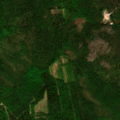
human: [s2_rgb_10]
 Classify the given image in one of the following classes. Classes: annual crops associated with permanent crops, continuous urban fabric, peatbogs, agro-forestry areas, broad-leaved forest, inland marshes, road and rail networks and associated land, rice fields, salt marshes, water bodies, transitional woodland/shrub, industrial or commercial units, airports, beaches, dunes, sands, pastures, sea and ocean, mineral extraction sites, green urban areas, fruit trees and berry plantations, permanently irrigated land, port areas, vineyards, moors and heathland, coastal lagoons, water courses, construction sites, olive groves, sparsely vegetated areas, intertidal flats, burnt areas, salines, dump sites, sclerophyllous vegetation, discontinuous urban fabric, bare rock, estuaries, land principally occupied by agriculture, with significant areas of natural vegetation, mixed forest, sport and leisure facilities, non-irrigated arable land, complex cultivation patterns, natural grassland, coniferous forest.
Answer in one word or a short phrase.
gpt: coniferous forest, mixed forest